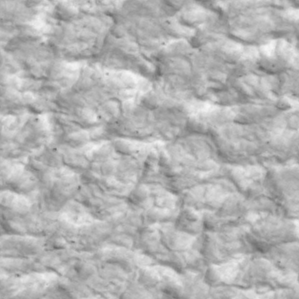
Label: non_frost